Question: I'm trying to use my user control manually in the code, but i can't see the user control class.
This is my User Control:
View top:
'''
<%@ Control Language="C#" AutoEventWireup="true" CodeFile="CustomerTable.ascx.cs"
Inherits="Controls_CustomerTable" ClassName="CustomerTable" %>
<%@ Register Src="~/Controls/DynamicList.ascx" TagName="Control" TagPrefix="DynamicList" %>
'''
Code:
'''
/// <summary>
/// customer presantation
/// </summary>
public partial class Controls_CustomerTable : System.Web.UI.UserControl
{
/// <summary>
/// The customer for this control
/// </summary>
private Customer customer;
protected void Page_Load(object sender, EventArgs e)
{
}
/// <summary>
/// Getter and setter for the customer
/// </summary>
private Customer Customer
{
get
{
return this.customer;
}
set
{
this.customer = value;
showCustomer();
}
}
/// <summary>
/// Show the customer details
/// </summary>
private void showCustomer()
{
//set customer details
customerName.InnerText = customer.name;
description.InnerText = customer.shortDescription;
clientIntrest.List = customer.interstedParties;
clientUsers.List = customer.users;
}
}
'''
This is in my Page:
View top:
Code:

As you can see it doesn't get recognized...
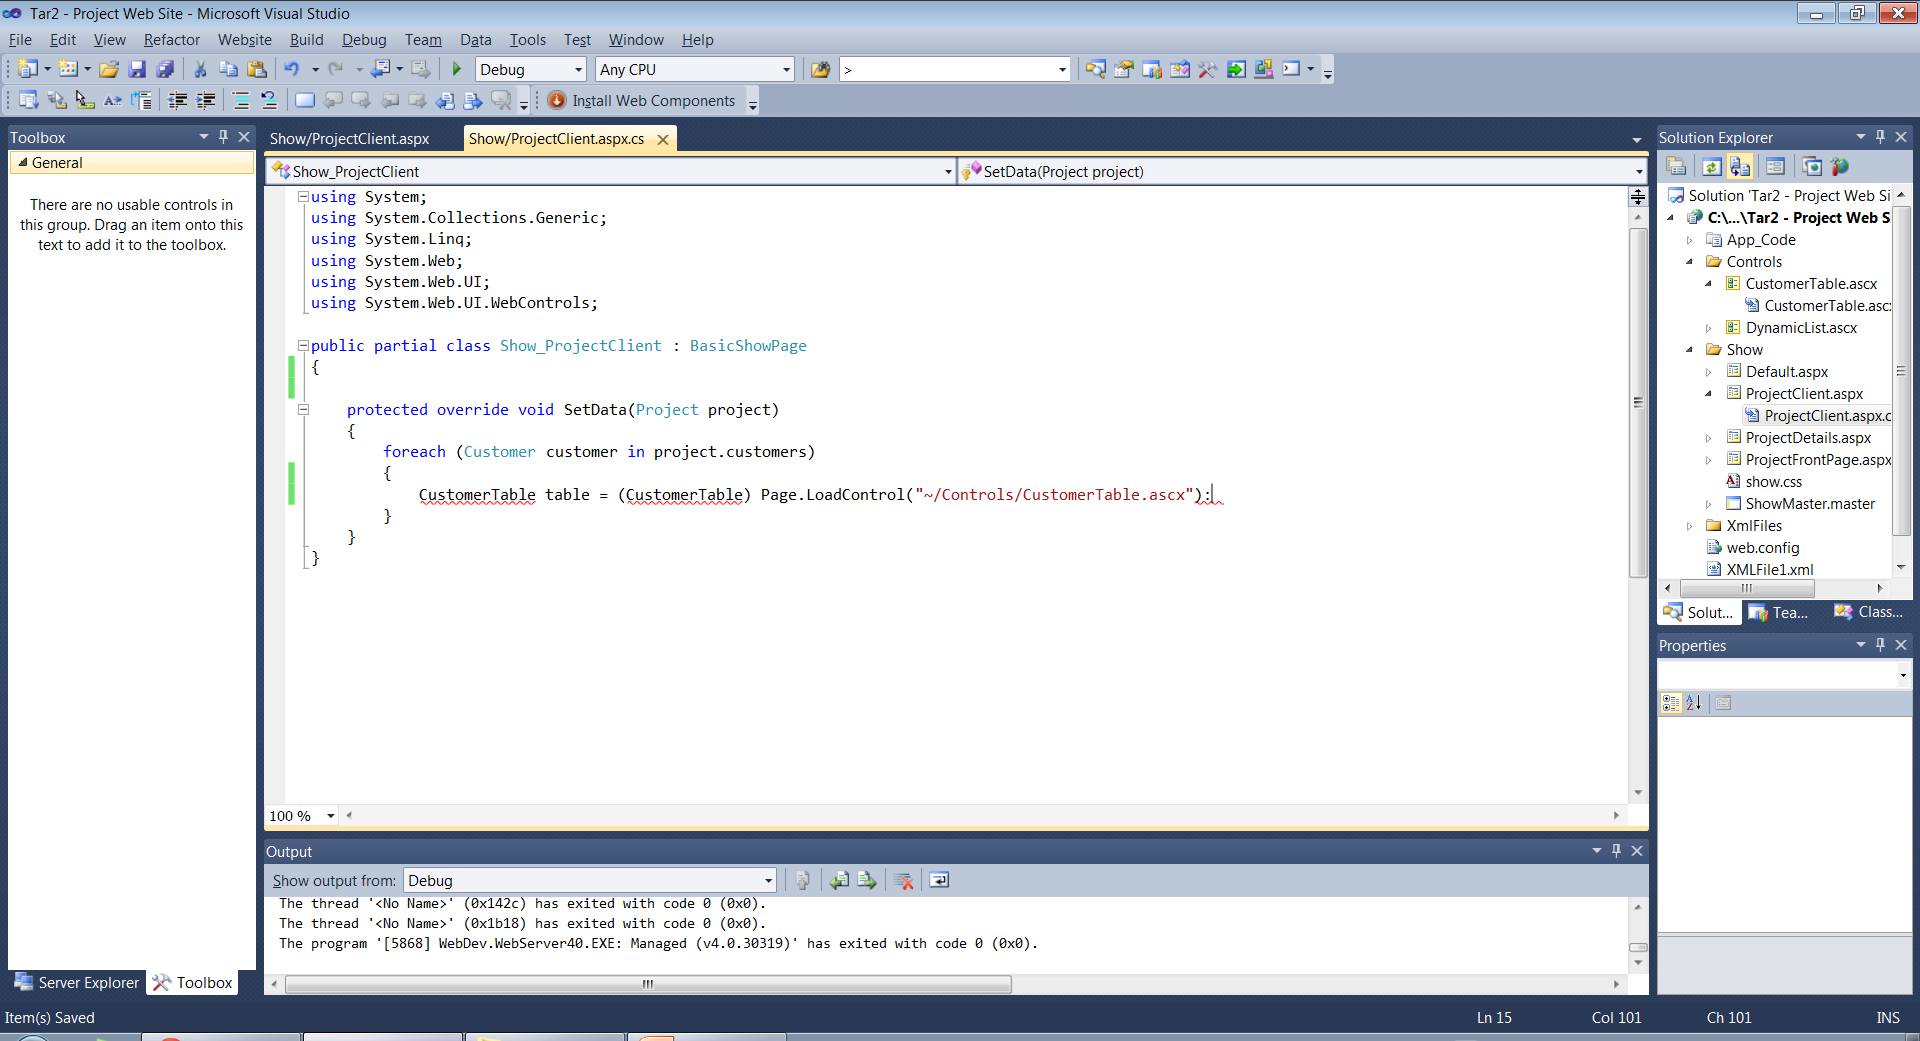
Answer: Note how you define your class:
'''
public partial class Controls_CustomerTable
'''
And how you try to use it:
'''
CustomerTable table
'''
Class names can't be kind of close, they have to be exact. You'll need to reference the class by its whole name:
'''
Controls_CustomerTable table
'''